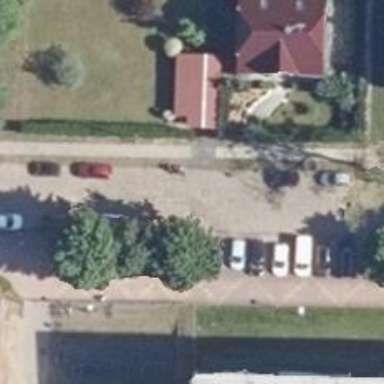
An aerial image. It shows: Residential road with sidewalks on both sides. There is perpendicular parking on the left lane.